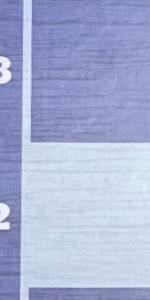
Label: Empty